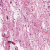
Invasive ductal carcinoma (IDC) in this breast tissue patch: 0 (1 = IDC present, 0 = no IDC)